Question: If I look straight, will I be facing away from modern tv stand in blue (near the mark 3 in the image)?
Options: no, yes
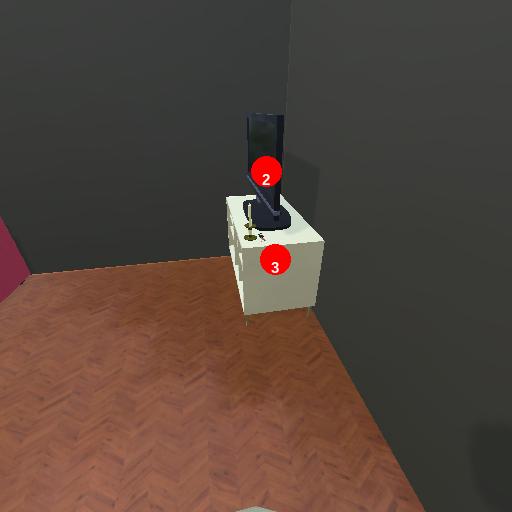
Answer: no